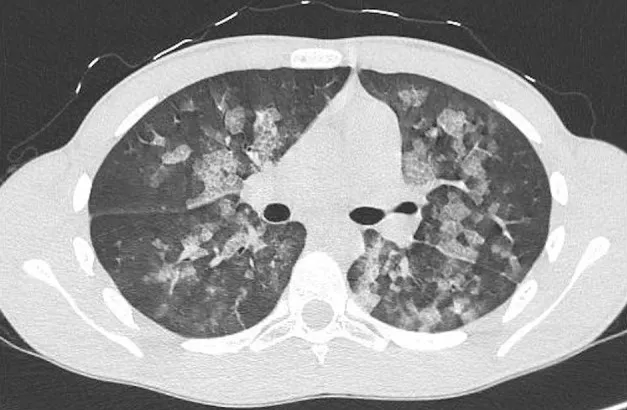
Chest CT scan without contrast medium confirming the diagnosis of DAH.
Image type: radiology (ct)